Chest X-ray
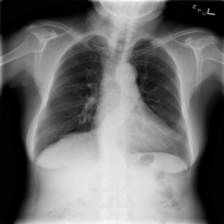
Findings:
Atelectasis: negative
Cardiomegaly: negative
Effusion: negative
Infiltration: negative
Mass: negative
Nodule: negative
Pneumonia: negative
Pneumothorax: negative
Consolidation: negative
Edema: negative
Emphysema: negative
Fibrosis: negative
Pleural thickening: negative
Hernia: negative